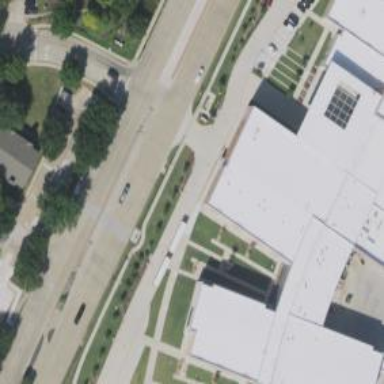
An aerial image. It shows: Secondary road with separate sidewalk.